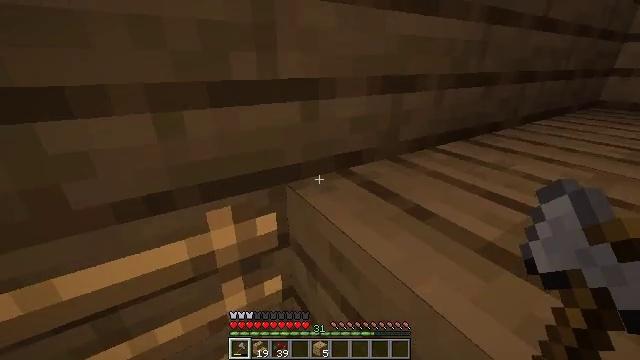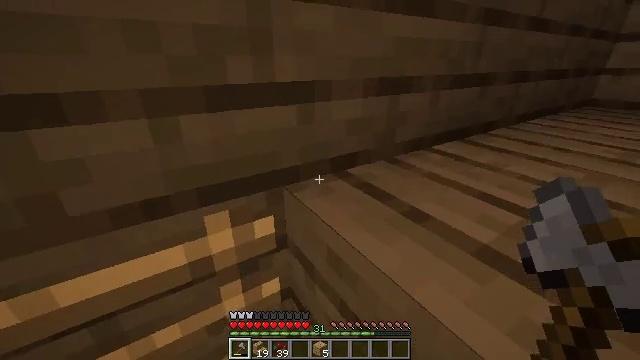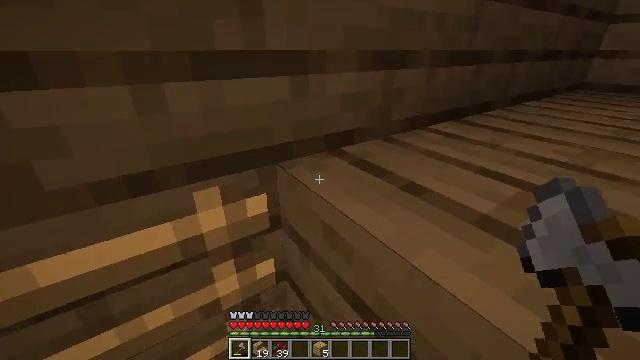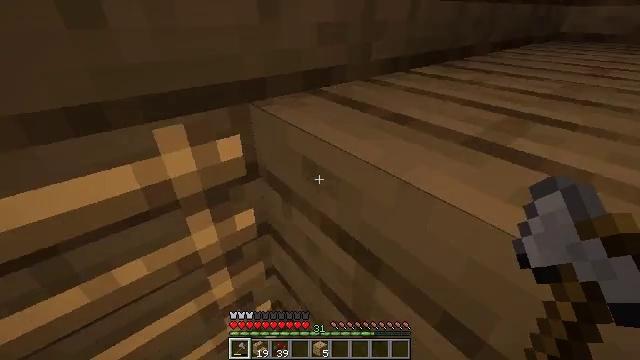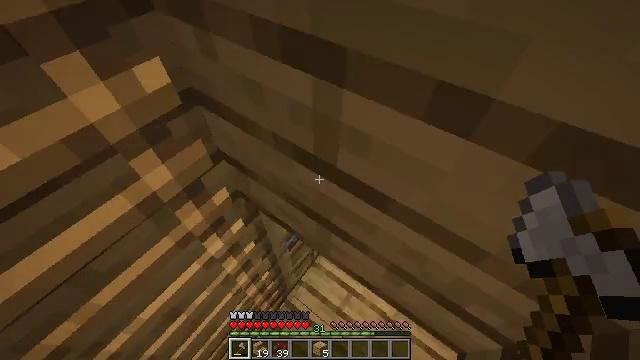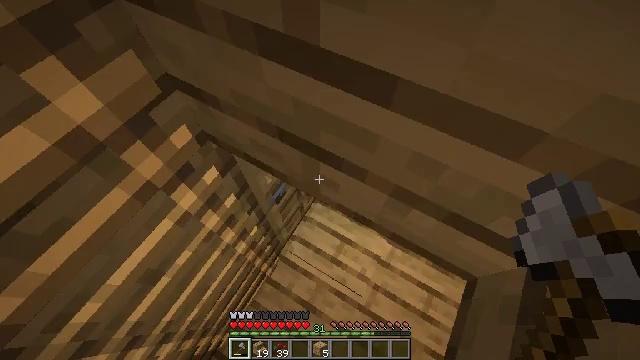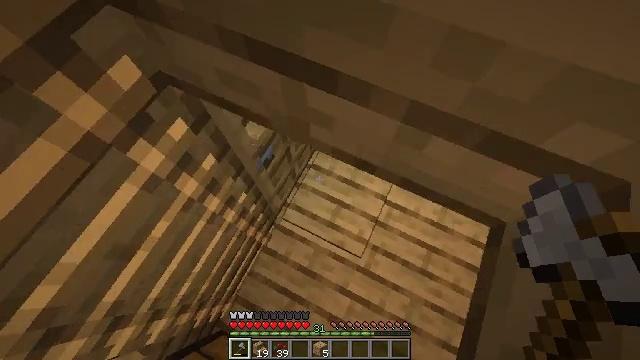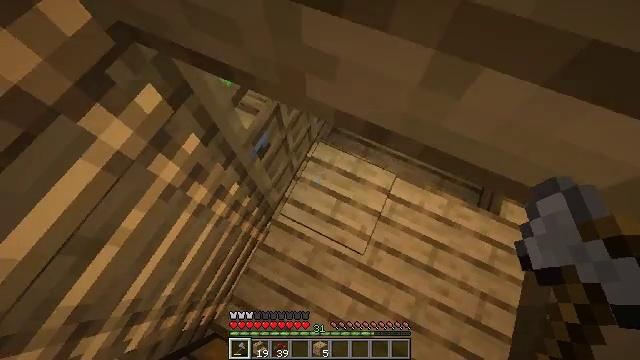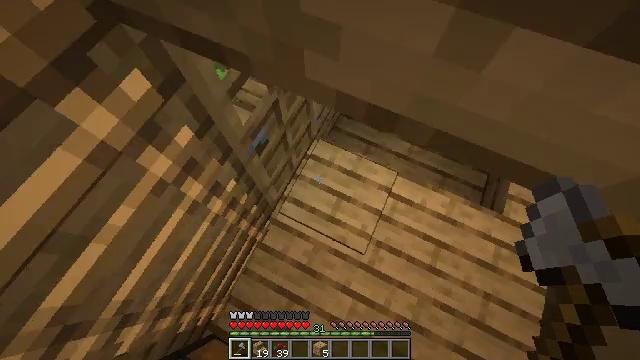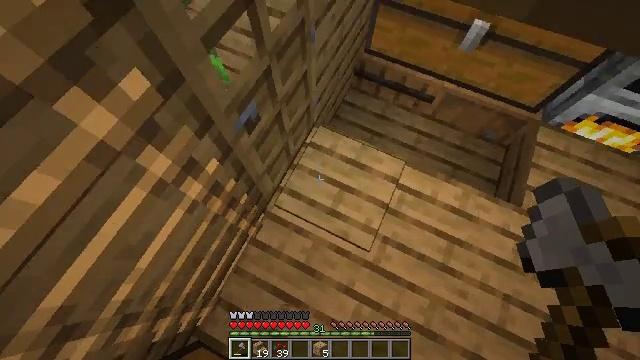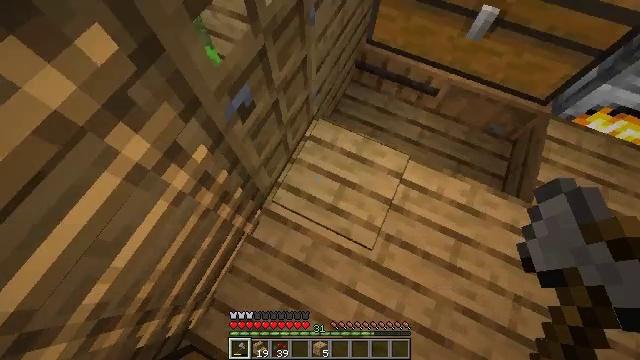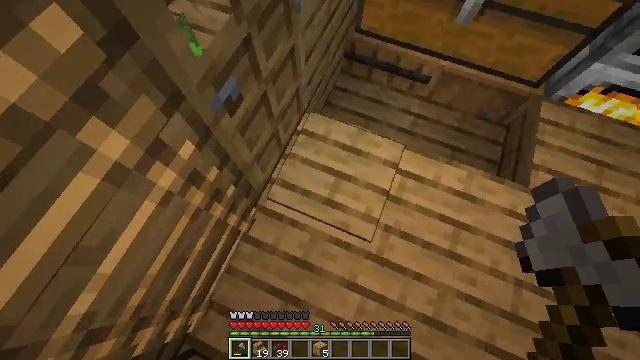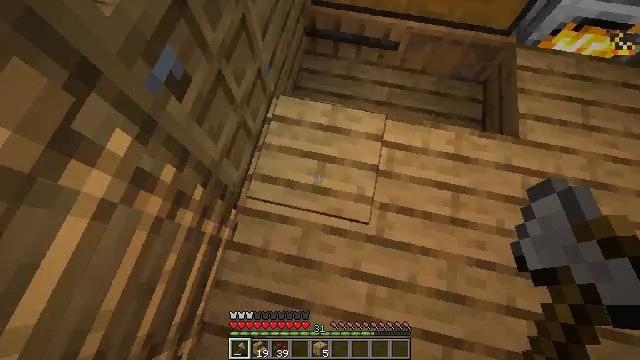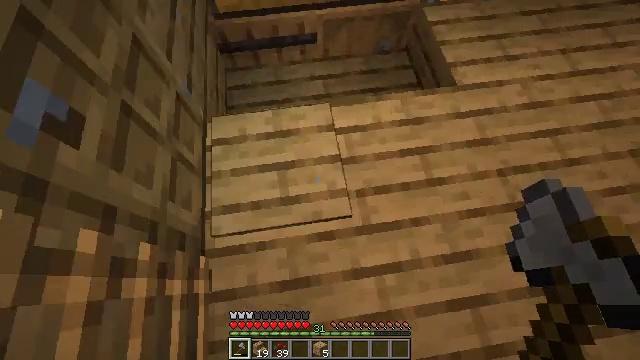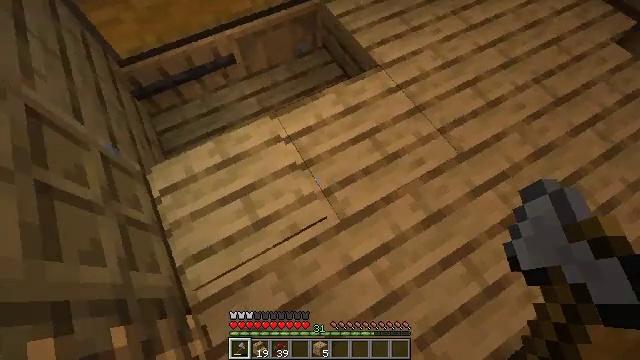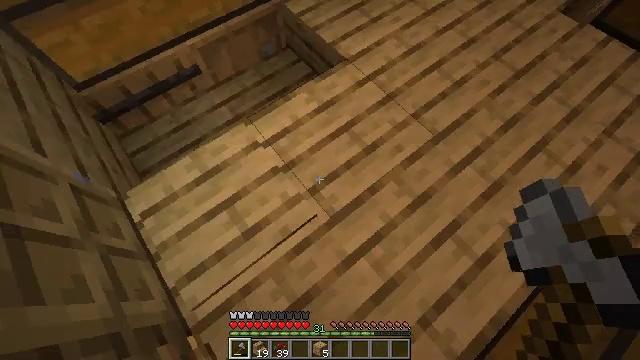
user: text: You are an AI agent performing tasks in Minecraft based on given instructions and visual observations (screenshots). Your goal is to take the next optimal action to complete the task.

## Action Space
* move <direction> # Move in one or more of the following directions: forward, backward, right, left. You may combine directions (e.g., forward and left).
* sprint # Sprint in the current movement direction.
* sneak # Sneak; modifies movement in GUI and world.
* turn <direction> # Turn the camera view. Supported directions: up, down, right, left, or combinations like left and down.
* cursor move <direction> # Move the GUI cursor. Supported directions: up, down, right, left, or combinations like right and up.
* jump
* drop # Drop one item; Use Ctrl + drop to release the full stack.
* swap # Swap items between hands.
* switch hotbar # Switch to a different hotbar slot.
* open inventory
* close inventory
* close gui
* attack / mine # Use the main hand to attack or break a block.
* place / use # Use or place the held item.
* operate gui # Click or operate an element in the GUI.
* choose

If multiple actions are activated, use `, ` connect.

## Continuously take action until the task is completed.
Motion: motion action
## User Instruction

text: Shatter the glass pane with a tool.
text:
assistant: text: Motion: no_op
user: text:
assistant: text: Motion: turn right and down
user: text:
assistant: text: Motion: turn right and down
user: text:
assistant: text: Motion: turn right and down
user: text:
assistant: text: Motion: turn right and down
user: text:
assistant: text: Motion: turn right and down
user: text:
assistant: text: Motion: no_op
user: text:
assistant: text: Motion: no_op
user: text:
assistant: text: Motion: no_op
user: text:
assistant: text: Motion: no_op
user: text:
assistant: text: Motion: turn right
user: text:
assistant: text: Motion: turn right and down
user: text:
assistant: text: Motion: turn right and up
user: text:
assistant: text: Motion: turn right and up
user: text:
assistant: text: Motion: turn right
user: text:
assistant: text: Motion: no_op
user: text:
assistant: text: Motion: no_op
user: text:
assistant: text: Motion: move forward, turn left and up
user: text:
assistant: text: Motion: move forward, turn left and up
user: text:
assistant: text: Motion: move forward, turn left and up
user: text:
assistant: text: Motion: move forward, turn left and up
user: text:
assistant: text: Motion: move forward, turn left and up
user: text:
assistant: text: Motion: move forward
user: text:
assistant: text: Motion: move forward
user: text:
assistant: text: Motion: move forward, turn left
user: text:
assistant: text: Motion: move forward, turn left and up
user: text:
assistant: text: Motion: move forward, turn left and up
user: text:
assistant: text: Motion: move forward and move left, turn left and up
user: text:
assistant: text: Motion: move forward and move left
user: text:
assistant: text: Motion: move forward and move left